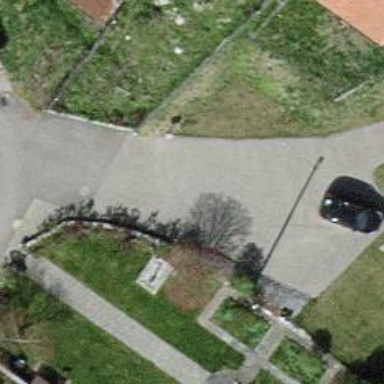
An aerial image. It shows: Driveway.